Interaction volume radius: 5 \u00c5
Interaction volume height: 15 \u00c5
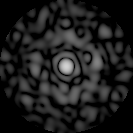
Disorder parameter: 0.9002